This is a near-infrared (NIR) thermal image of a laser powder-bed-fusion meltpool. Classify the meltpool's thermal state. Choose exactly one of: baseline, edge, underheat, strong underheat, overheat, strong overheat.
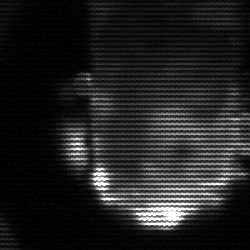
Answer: baseline